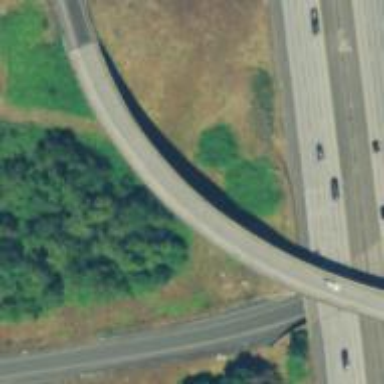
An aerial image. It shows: Connector bridge over motorway link.